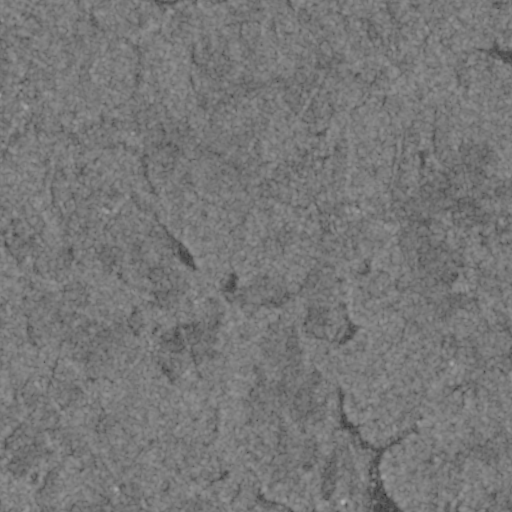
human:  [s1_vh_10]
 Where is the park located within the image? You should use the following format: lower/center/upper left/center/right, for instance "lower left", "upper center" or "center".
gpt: The park is located in the upper left of the image.
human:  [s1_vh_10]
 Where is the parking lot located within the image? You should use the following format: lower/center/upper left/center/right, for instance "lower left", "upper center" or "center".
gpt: The parking lot is located in the upper left of the image.
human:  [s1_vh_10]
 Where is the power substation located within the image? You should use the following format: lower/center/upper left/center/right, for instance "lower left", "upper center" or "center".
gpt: The power substation is located in the upper left of the image.
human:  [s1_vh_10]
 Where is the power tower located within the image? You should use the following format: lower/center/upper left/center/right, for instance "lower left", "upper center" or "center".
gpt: The power tower is located in the upper left of the image.
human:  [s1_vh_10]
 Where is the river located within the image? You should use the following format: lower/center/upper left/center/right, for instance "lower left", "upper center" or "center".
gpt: The river is located in the upper of the image.
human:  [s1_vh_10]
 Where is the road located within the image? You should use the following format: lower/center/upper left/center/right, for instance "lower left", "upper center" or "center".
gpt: There is no road in the image.

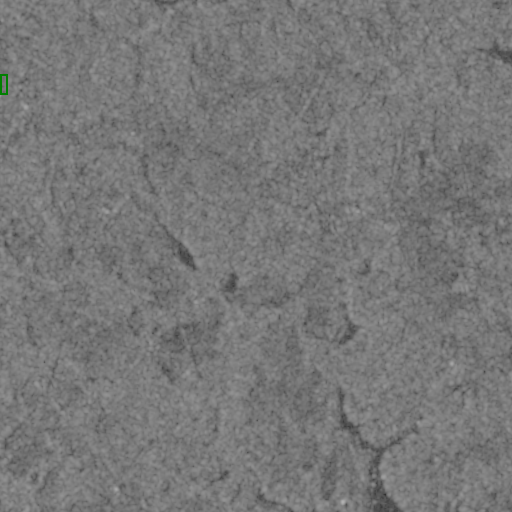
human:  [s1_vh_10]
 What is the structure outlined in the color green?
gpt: The structure outlined in green is a park.
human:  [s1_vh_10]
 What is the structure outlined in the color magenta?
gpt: There is no magenta outline.